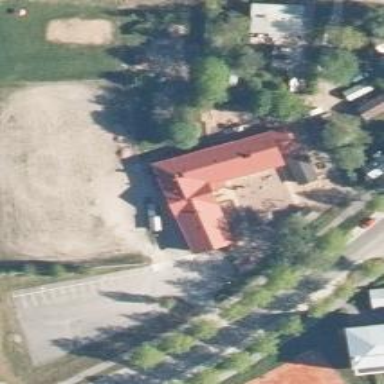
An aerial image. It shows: Kindergarten.